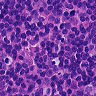
Metastatic tissue present: no